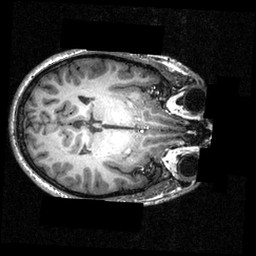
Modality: T1w
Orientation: axial
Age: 23
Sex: male
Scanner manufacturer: siemens
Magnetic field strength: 3.951 T
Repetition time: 1.5 s
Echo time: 0.00335 s